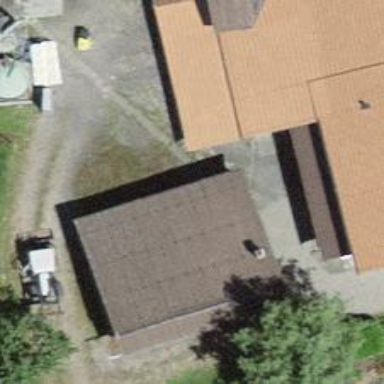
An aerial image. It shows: Barn.